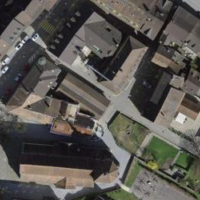
EUNIS habitat code: 54
Species observed at this site:
Lathyrus vernus
Tussilago farfara
Salvia pratensis